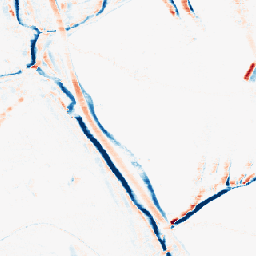
Category: morphological
Decomposition family: morphological_rect
Decomposition parameters: operation: average
width: 10
height: 3
Upsampling method: nearest
Upsampling parameters: scale: 8
Upsampling scale: 8